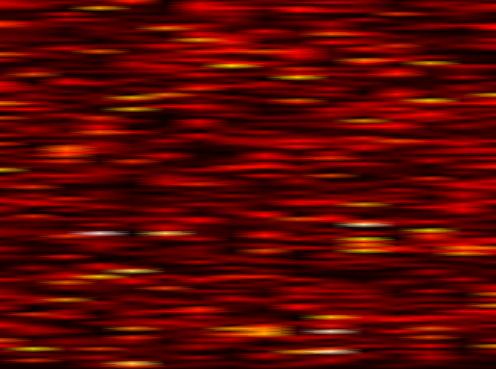
Label: UFMC